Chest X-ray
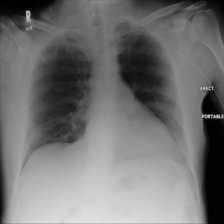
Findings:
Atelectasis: negative
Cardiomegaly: negative
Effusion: negative
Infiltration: negative
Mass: negative
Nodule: negative
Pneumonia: negative
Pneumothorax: negative
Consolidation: negative
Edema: negative
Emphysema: negative
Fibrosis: negative
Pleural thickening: negative
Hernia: negative